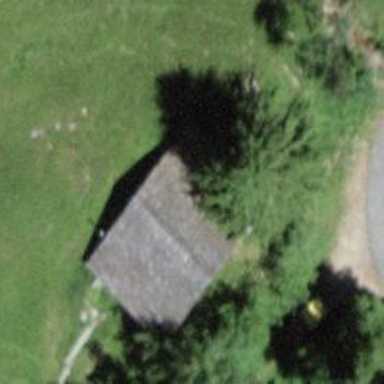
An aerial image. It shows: Rural barn.